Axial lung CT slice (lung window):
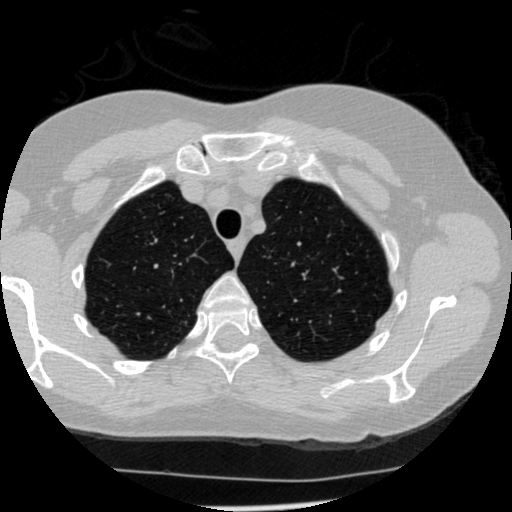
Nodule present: no